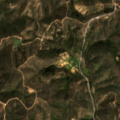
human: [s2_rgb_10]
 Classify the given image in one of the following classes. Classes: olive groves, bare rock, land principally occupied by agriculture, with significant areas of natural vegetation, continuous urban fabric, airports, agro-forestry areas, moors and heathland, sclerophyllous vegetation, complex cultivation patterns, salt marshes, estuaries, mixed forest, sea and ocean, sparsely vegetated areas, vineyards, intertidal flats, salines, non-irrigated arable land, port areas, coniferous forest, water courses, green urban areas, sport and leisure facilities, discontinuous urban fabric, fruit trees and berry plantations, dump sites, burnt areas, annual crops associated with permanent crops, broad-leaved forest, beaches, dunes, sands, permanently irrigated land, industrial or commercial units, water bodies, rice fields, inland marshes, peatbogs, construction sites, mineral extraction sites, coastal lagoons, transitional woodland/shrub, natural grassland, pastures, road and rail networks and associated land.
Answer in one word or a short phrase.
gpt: transitional woodland/shrub